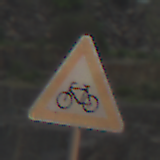
Verkehrszeichen: RadverkehrRechts
Umgebung: Outdoor, Nature
Tageszeit: MorningAfternoon
Wetter: PartlyCloudy
Licht: Natural
Jahreszeit: NotSpecified
Kontrast: LowContrast